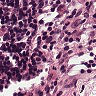
Metastatic tissue present: no